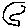
Label: moon